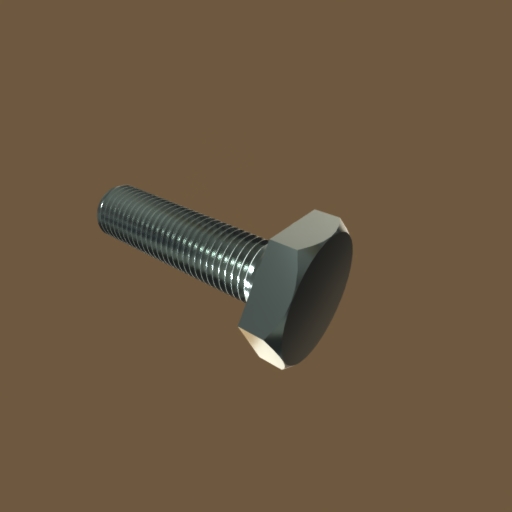
Label: bolt